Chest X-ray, PA view. Patient: 69 years old, sex F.
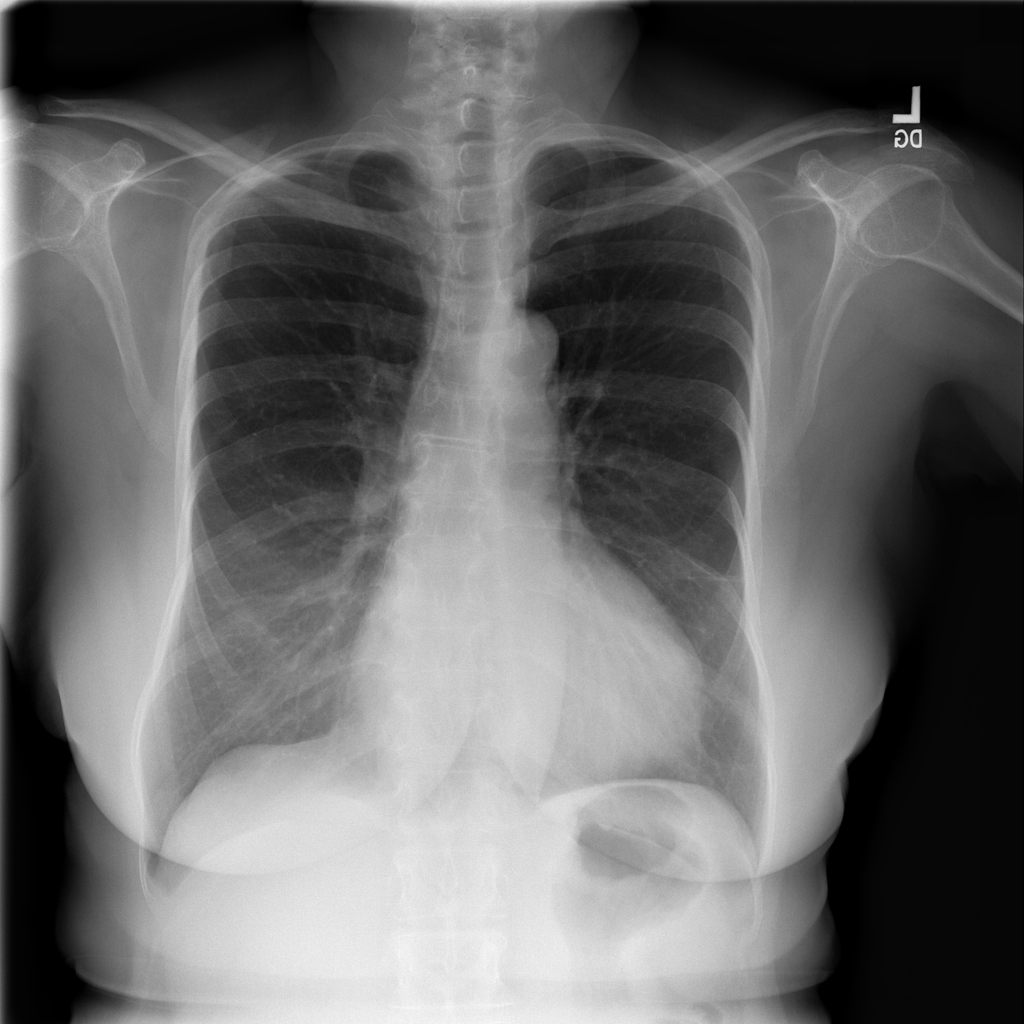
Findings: Emphysema